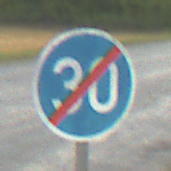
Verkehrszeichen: EndeMindestgeschwindigkeit
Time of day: SunriseSunset
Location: Outdoor (RoadRail)
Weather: PartlyCloudy
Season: NotSpecified
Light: Natural